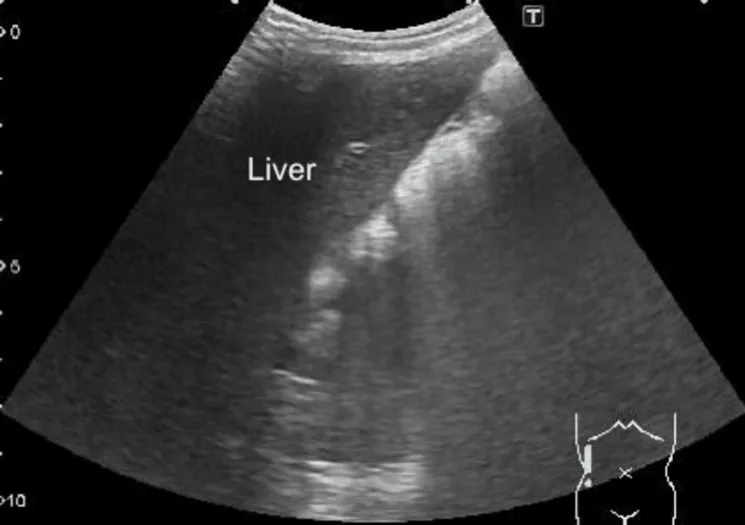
Abdominal POCUS finding (right abdominal short axis view). Ultrasonography demonstrated neither target nor pseudo-kidney signs in the ascending, transverse, and descending colons. Furthermore, no right kidney or free peritoneal fluid adjacent to the liver was detected in the right peritoneal cavity. . POCUS: Point-of-care ultrasound.
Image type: radiology (ultrasound)